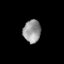
Tissue: skin
Cell type: Epithelial cells
Senescence score: 0.2319
Nuclear area (px): 389
Mean DAPI intensity: 149.956